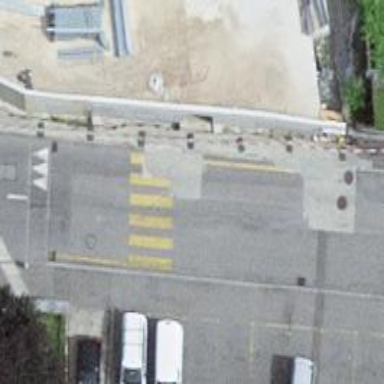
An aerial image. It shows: Zebra crossing on the road.